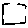
Label: square